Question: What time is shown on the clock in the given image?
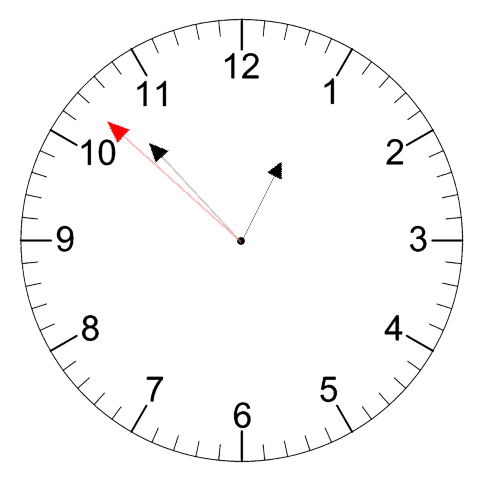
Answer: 12:52:52